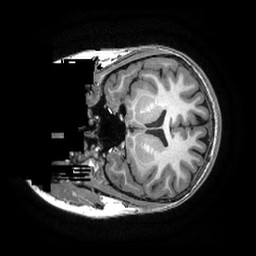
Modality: T1w
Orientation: coronal
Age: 19
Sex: female
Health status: healthy
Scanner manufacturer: ge